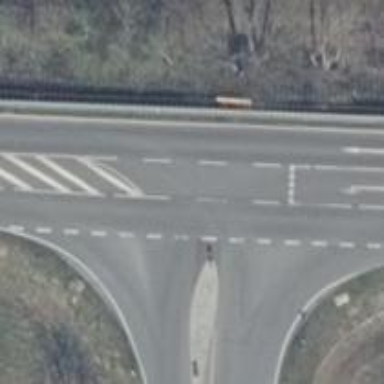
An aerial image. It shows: Asphalt road with primary link designation.